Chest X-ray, AP view. Patient: 58 years old, sex M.
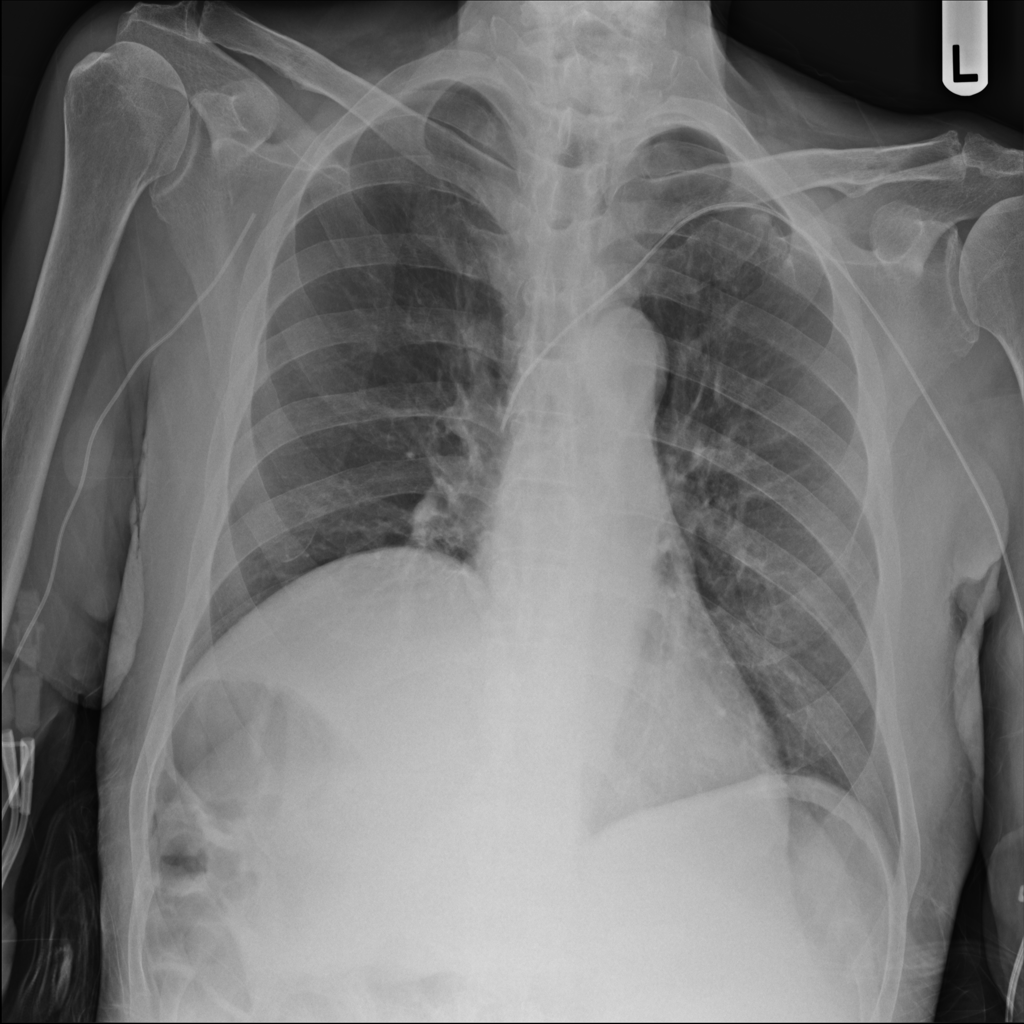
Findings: Infiltration